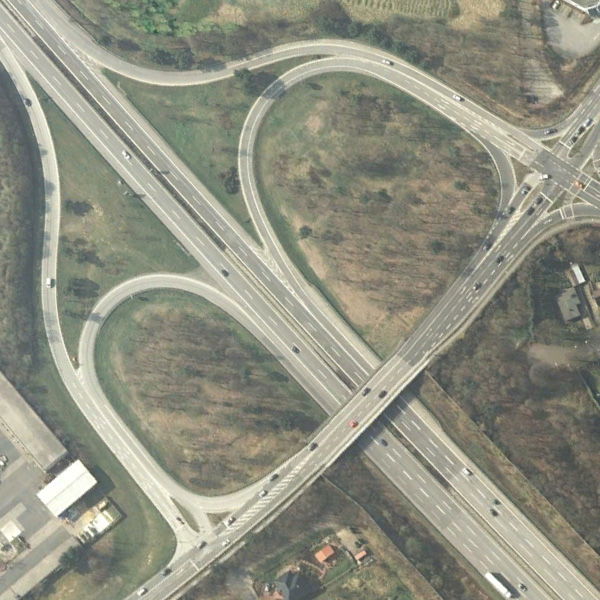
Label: Viaduct